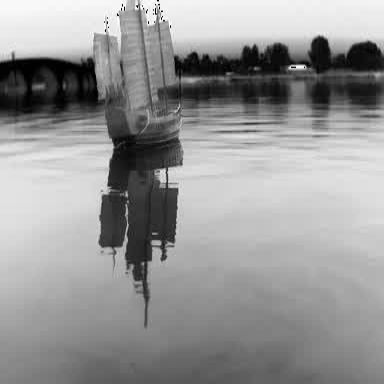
There is a sailboat in the infrared image.